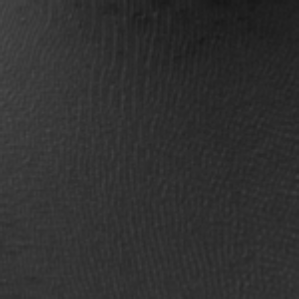
Label: frost